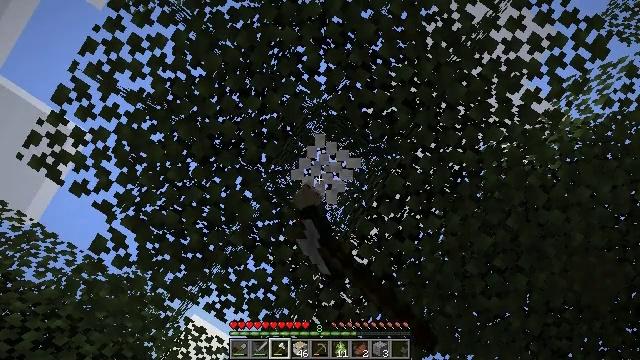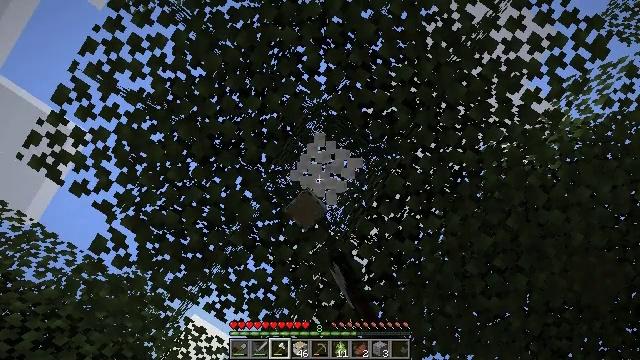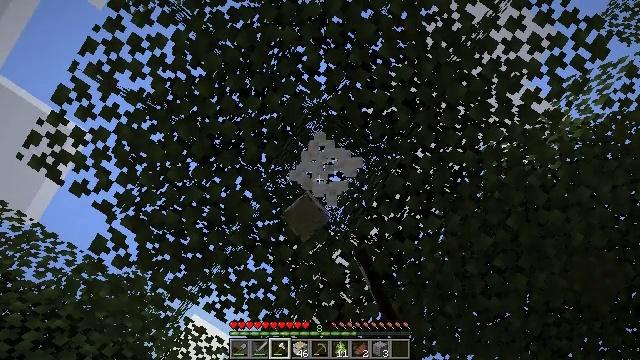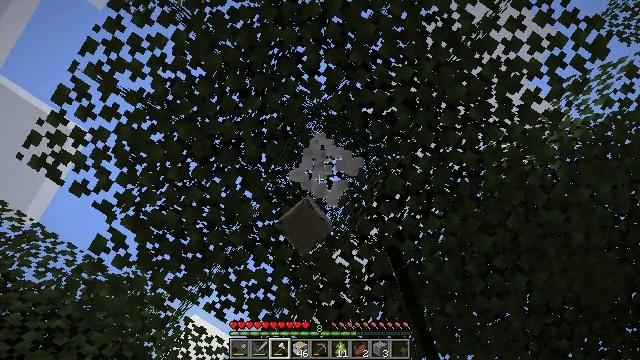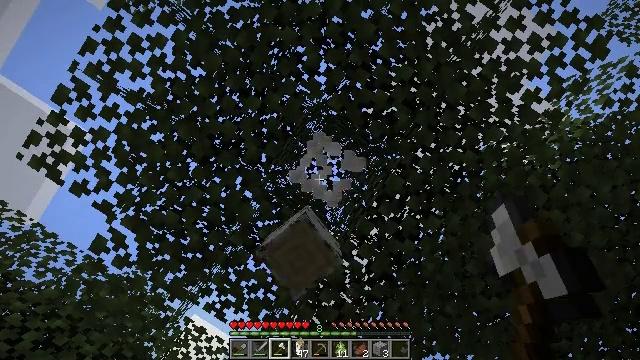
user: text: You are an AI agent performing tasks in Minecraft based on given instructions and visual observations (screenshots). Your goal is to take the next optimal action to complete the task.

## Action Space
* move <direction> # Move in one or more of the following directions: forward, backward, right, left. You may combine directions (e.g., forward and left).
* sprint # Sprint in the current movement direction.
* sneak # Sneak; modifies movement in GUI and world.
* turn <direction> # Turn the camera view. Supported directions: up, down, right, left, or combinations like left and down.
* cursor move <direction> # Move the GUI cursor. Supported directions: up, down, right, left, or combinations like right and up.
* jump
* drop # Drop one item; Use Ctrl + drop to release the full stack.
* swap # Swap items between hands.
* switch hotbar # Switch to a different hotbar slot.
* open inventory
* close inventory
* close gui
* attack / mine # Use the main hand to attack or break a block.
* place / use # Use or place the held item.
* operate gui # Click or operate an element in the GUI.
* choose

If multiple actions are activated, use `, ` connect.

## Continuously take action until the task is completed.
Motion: motion action
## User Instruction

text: Chop down the birch log.
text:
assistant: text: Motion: attack / mine
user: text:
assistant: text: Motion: attack / mine
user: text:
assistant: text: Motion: attack / mine
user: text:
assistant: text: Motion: attack / mine
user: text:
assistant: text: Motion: attack / mine